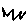
Label: zigzag